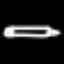
Label: pencil